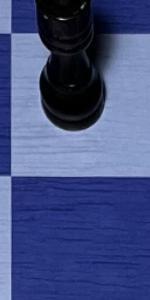
Label: Empty